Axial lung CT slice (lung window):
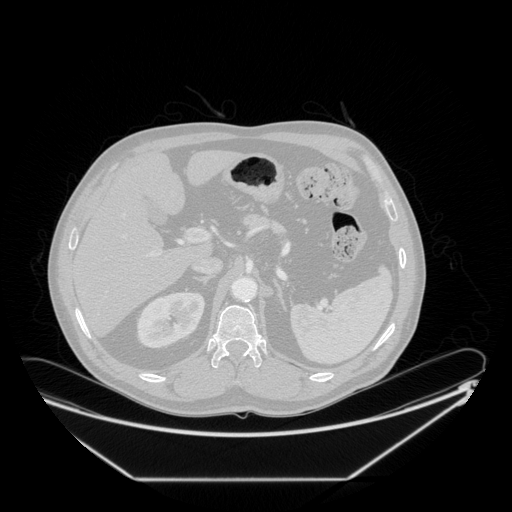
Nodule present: no